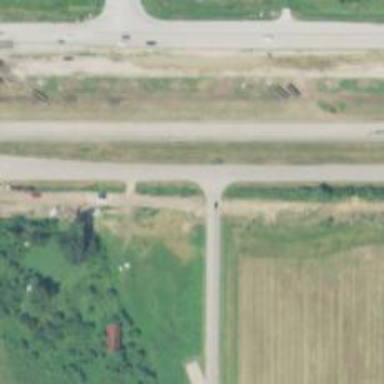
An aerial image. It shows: Secondary road with frontage access.